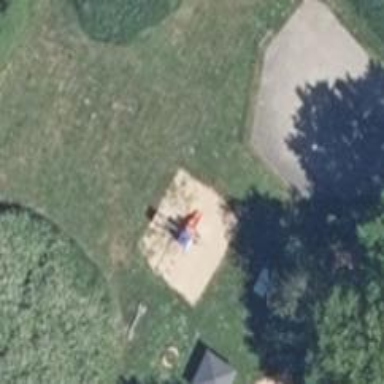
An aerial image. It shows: Playground area for leisure activities on the land.